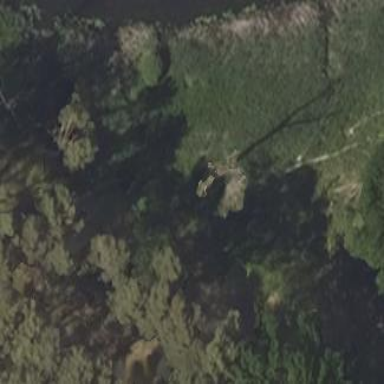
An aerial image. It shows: Grassy area with swamp wetland.